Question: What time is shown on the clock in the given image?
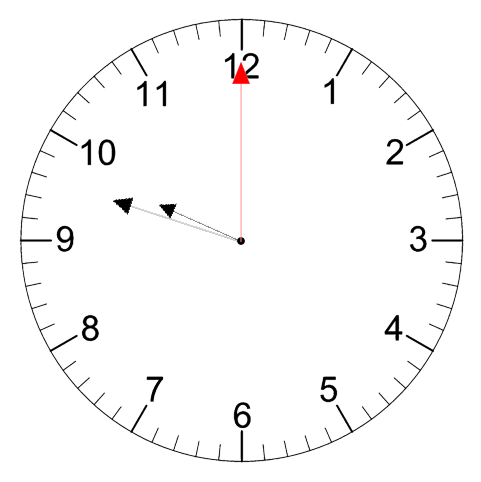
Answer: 09:48:00